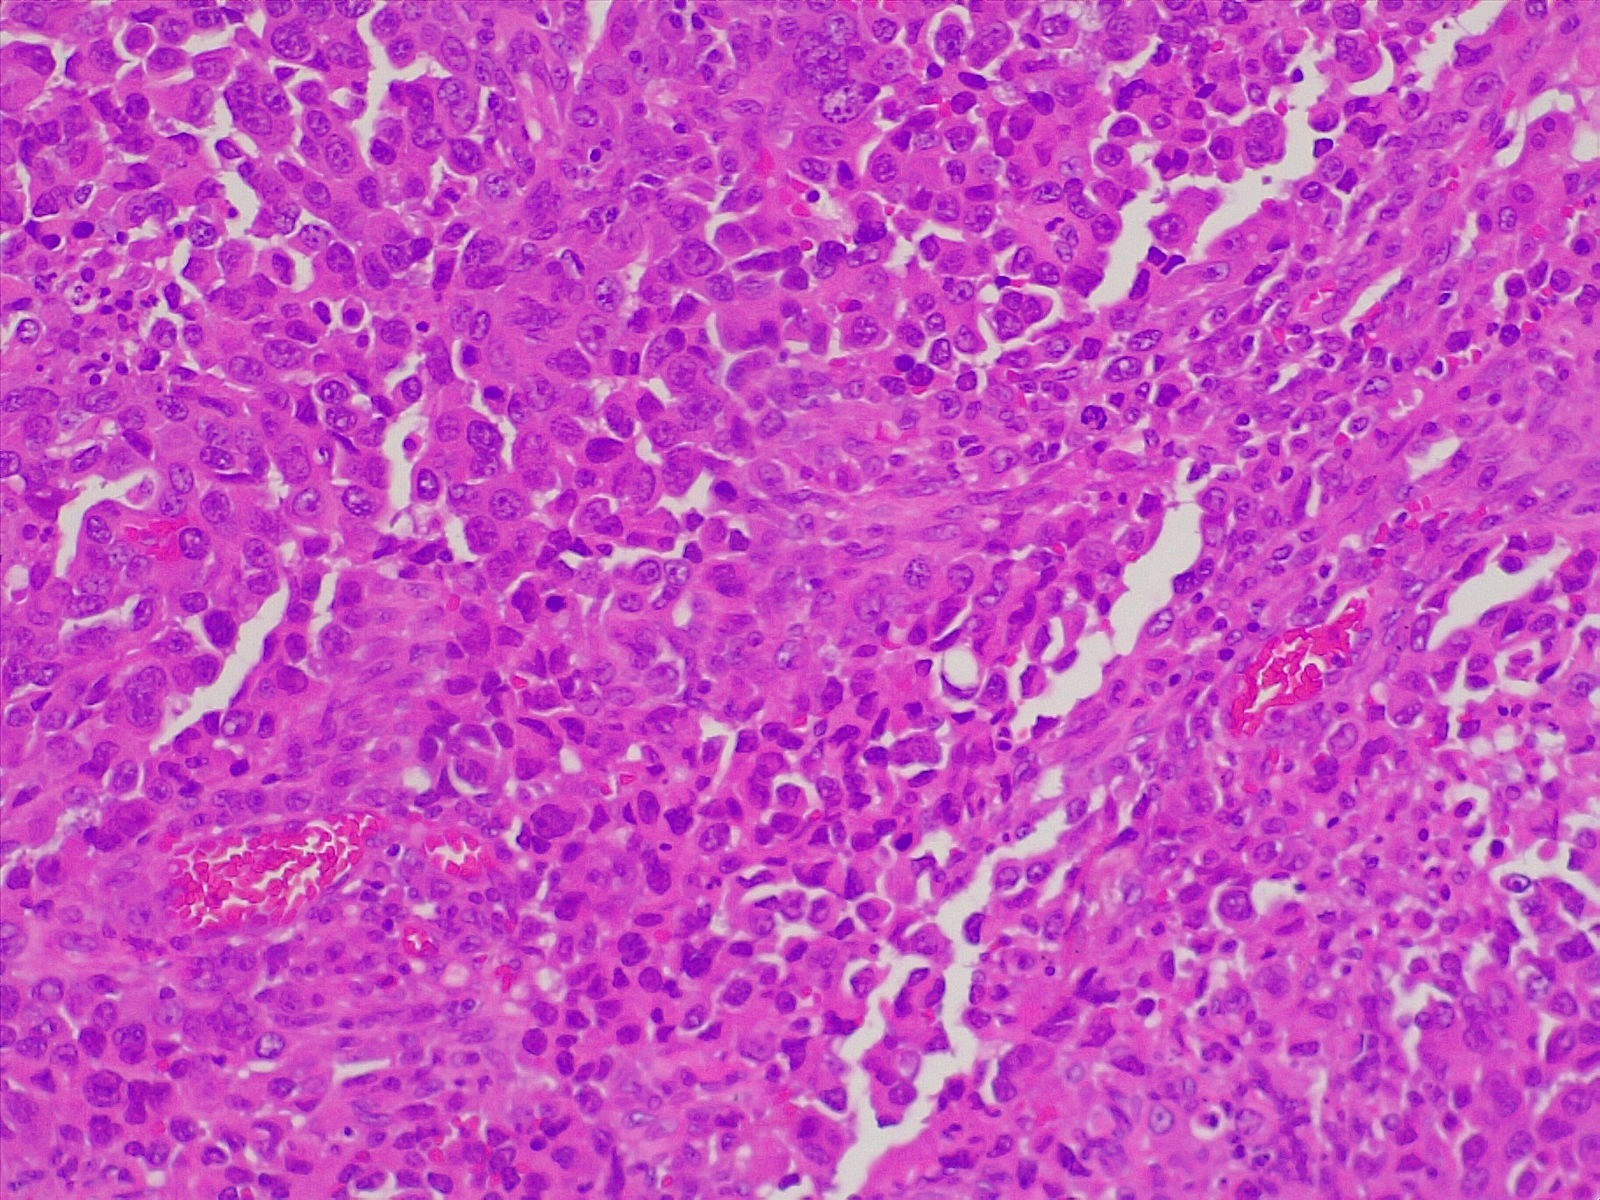
Label: lung adenocarcinoma, poorly differentiated